Question: This is my code problem and it's killing me. I can't figure out how to do this ... I find myself creating temp arrays to hold references, loops in loops.. it's a mess.
## The setup
Look at the image. We have 3 Something collections (layers) with cross-references between collections.
The goal is to order the Somethings as indicated by the arrows. However, C is more important than B who is more important than A (it's a bottom-up importance). A Something can change the natural order by following another Something in a different "Layer".

So the is:
'''
+----+----+----+---+---+---+---+---+----+----+----+---+---+---+---+
| 14 | 15 | 17 | 7 | 8 | 1 | 2 | 9 | 18 | 19 | 12 | 3 | 4 | 5 | 6 |
+----+----+----+---+---+---+---+---+----+----+----+---+---+---+---+
'''
You will probably have to look a few times before you arrive at the same conclusion. Let me break it down for you.
We start in layer C (C outranks B and A, remember?) ... first column on the left is the start column.
We have 14, 15 and 17. We don't want 18, because 18 does not have a reference back to 17. So we move up a layer and start at the beginning again with 7 and 8. It ends there, since 9 does not reference 8.
We move up one layer again and get 1 and 2.
Then it gets difficult -- 2 is followed by 9, so we get 9 first. Then we see that 9 is followed by 18, so we grab that one. -- C outranks B and A, so we first get 19, then go up to fetch 12 and then we go back to layer A to continue after 2 and get 3,4,5,6.
There be some ingenieus way to do this and still keep it fast. This is a stripped down example. The real thing has dozens of objects and layers.
The real thing has a virtual propery that completes the 1-to-many relationship. I want to avoid that property, because it adds another collection to the mix, but in case it would make things easier I'll add that here.
'''
class Something
{
public int Id {get;set;}
public int FollowsId {get;set;}
public IEnumerable<Something> FollowedBy {get;set;}
}
'''
I renamed the properties so it would be easier to grasp.
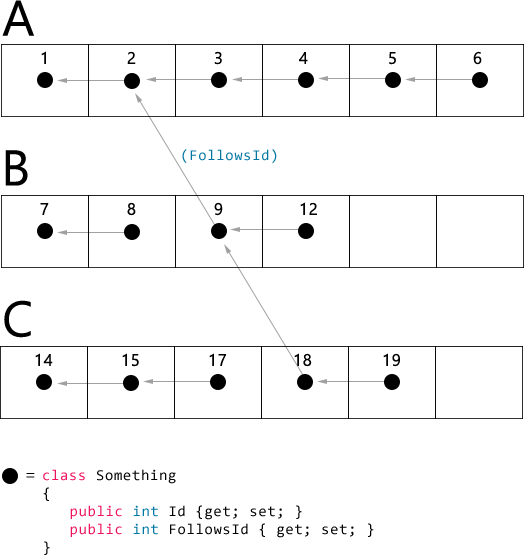
Answer: You can just treat this as a tree structure, and then just walk it left-to-right (or in your case, nodes directly linked from a sublayer prior to nodes from the same layer) ensuring to yield the current node before navigating sub-nodes...
Working code:
'''
public class Layer
{
public string Name { get; set; }
public int Priority { get; set; }
public Something Head { get; set; }
public Something Add(Something s) {
if (this.Head == null) this.Head = s;
s.Layer = this;
this.Items.Add(s);
return s;
}
public Something this[int id] {
get { return this.Items.SingleOrDefault(s => s.Id == id); }
}
public List<Something> Items = new List<Something>();
private void BuildTree(List<Something> list, Something s = null)
{
list.Add(s);
foreach(Something ss in s.Followers.OrderBy(sss => sss.Layer.Priority))
{
BuildTree(list, ss);
}
}
public List<Something> Tree
{
get
{
List<Something> list = new List<Something>();
if (this.Head != null) BuildTree(list, this.Head);
return list;
}
}
}
public class Something
{
public int Id { get; set; }
public Layer Layer { get; set; }
public List<Something> Followers = new List<Something>();
public void Follows(Something s) { s.Followers.Add(this); }
}
void Main()
{
Layer A = new Layer() {
Name="A",
Priority = 3
};
A.Add(new Something() { Id = 1 });
A.Add(new Something() { Id = 2 }).Follows(A[1]);
A.Add(new Something() { Id = 3 }).Follows(A[2]);
A.Add(new Something() { Id = 4 }).Follows(A[3]);
A.Add(new Something() { Id = 5 }).Follows(A[4]);
A.Add(new Something() { Id = 6 }).Follows(A[5]);
Layer B = new Layer() {
Name = "B",
Priority = 2
};
B.Add(new Something() { Id = 7 });
B.Add(new Something() { Id = 8 }).Follows(B[7]);
B.Add(new Something() { Id = 9 }).Follows(A[2]);
B.Add(new Something() { Id = 12 }).Follows(B[9]);
Layer C = new Layer() {
Name = "C",
Priority = 1
};
C.Add(new Something() { Id = 14 });
C.Add(new Something() { Id = 15 }).Follows(C[14]);
C.Add(new Something() { Id = 17 }).Follows(C[15]);
C.Add(new Something() { Id = 18 }).Follows(B[9]);
C.Add(new Something() { Id = 19 }).Follows(C[18]);
List<Something> orderedItems = new List<Something>();
List<Layer> layers = new List<Layer>() { A, B, C };
foreach(Layer l in layers.OrderBy(ll => ll.Priority)) orderedItems.AddRange(l.Tree);
}
'''
If you run this in LinqPad, then after the last line, you can:
'''
string.Join(",", orderedItems.Select(s => s.Id.ToString())).Dump();
'''
to see the output:
'''
14,15,17,7,8,1,2,9,18,19,12,3,4,5,6
'''